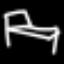
Label: bed